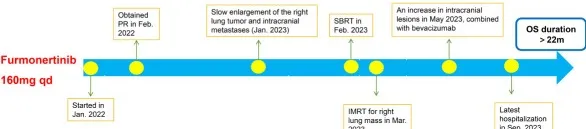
The timeline demonstrating the history of treatment for the patient. PR, partial response; SBRT, stereotactic body radiation therapy; IMRT, intensity-modulated radiation therapy; OS, overall survival.
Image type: chart (chart)